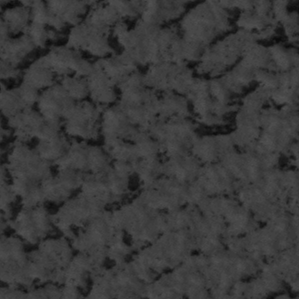
Label: frost